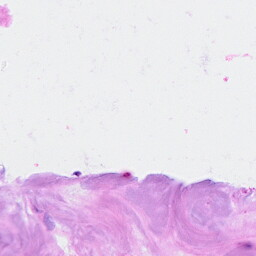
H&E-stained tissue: Breast